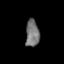
Tissue: prostate
Cell type: B cells
Senescence score: 0.7564
Nuclear area (px): 360
Mean DAPI intensity: 116.081